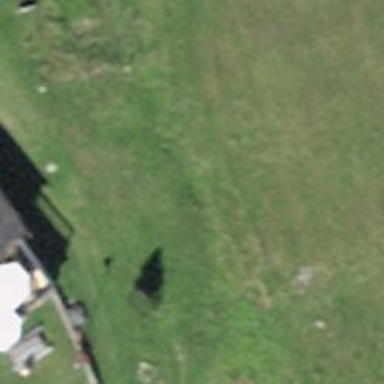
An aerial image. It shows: Isolated dwelling in the countryside.